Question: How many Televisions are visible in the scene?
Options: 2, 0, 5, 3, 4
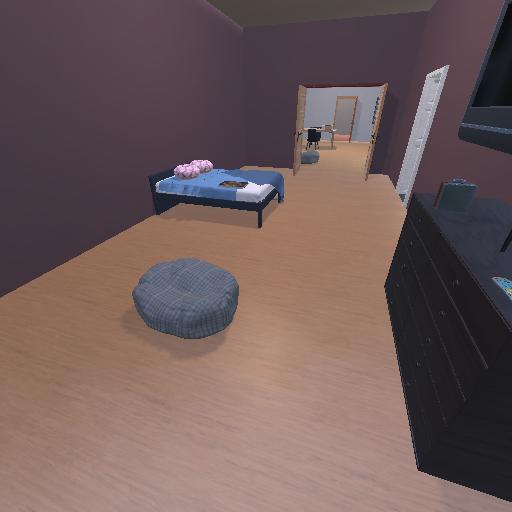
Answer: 2